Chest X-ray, PA view. Patient: 55 years old, sex F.
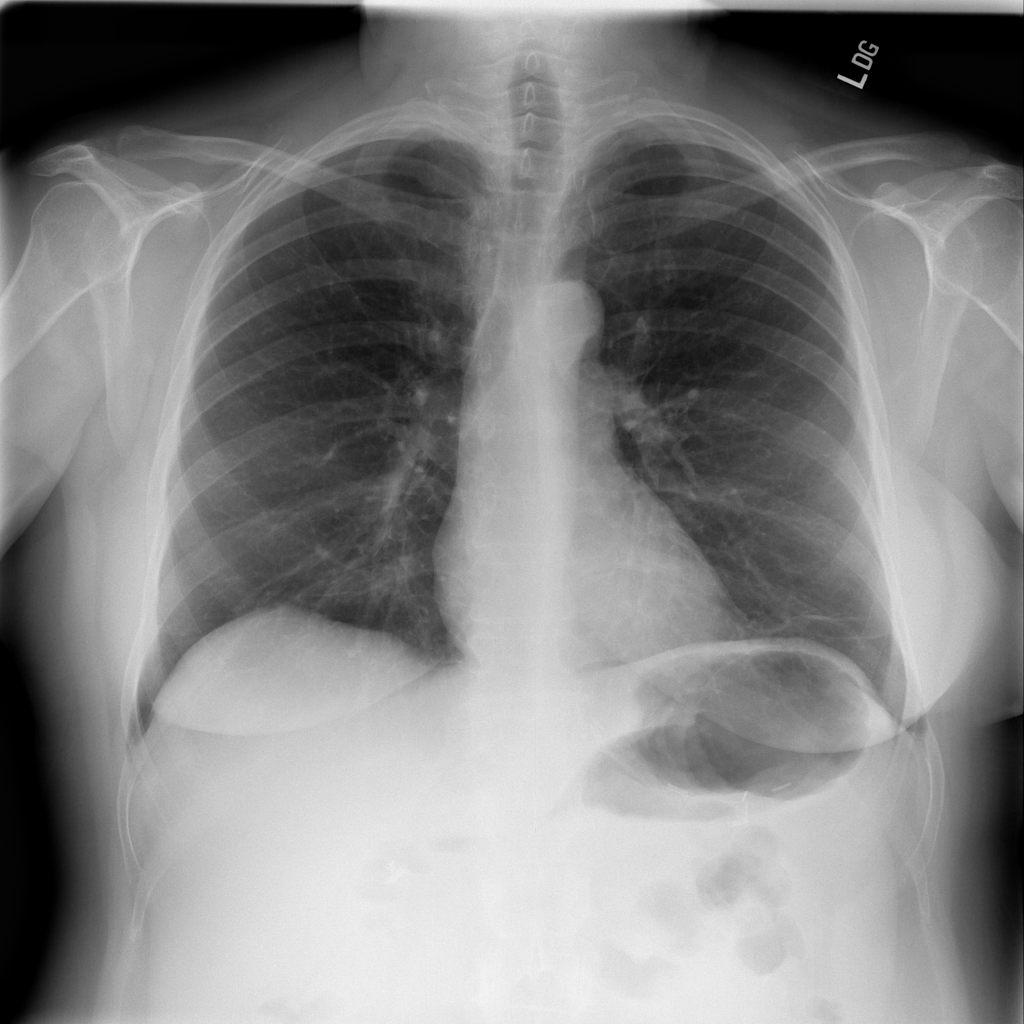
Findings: Atelectasis, Consolidation